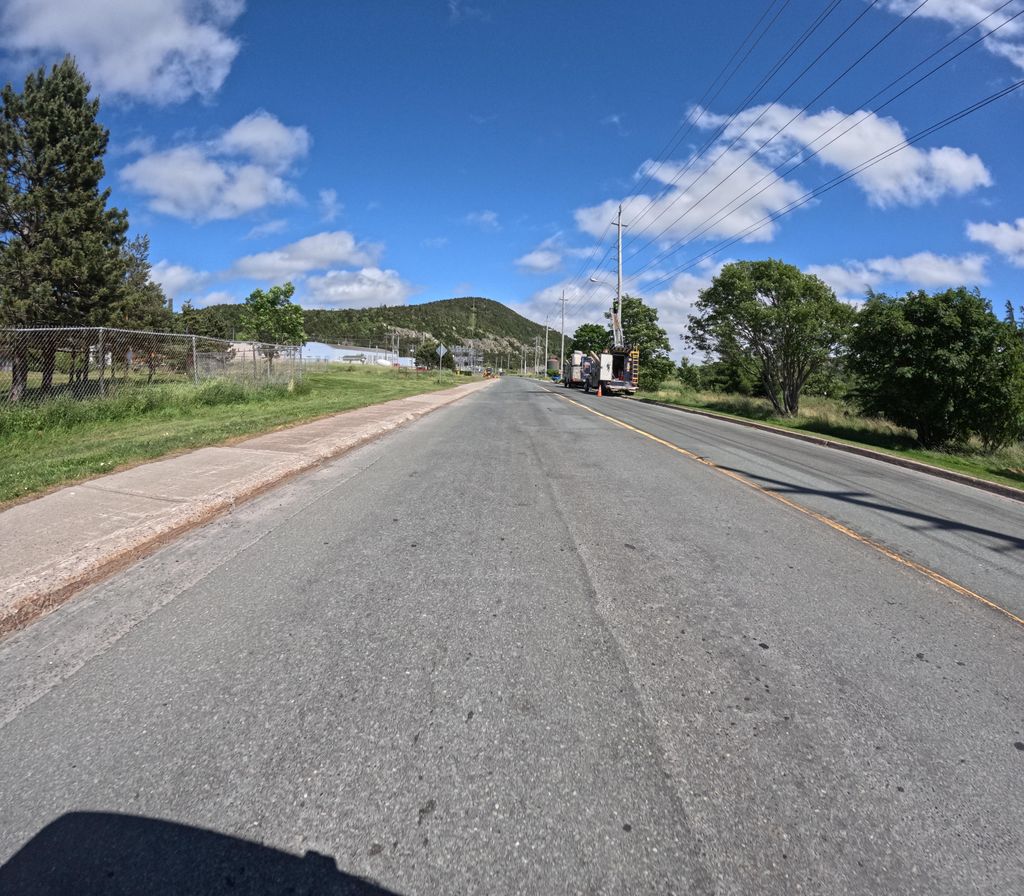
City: st_johns